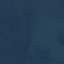
Land use / land cover: SeaLake